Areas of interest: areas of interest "Sport and cultural"
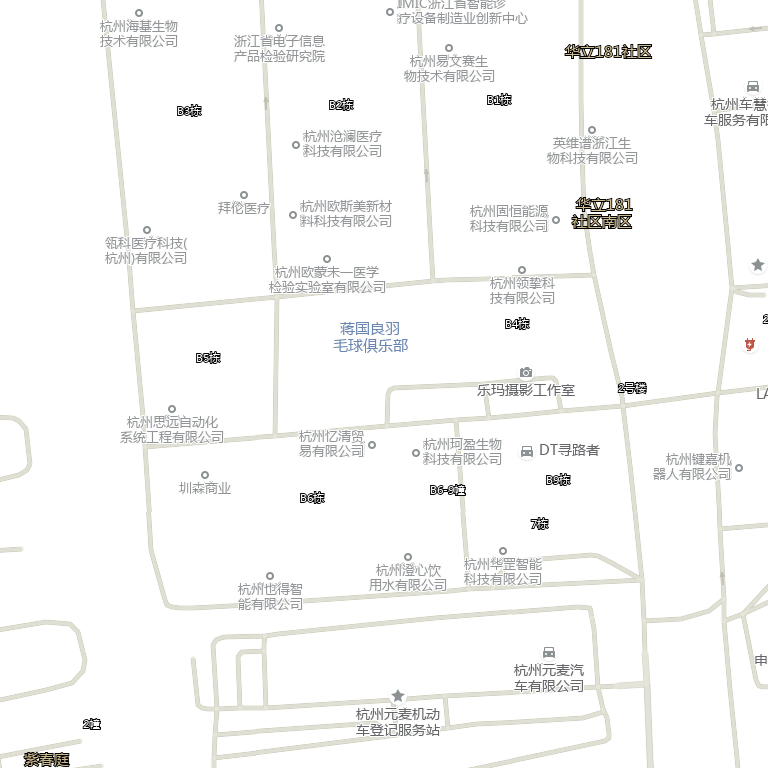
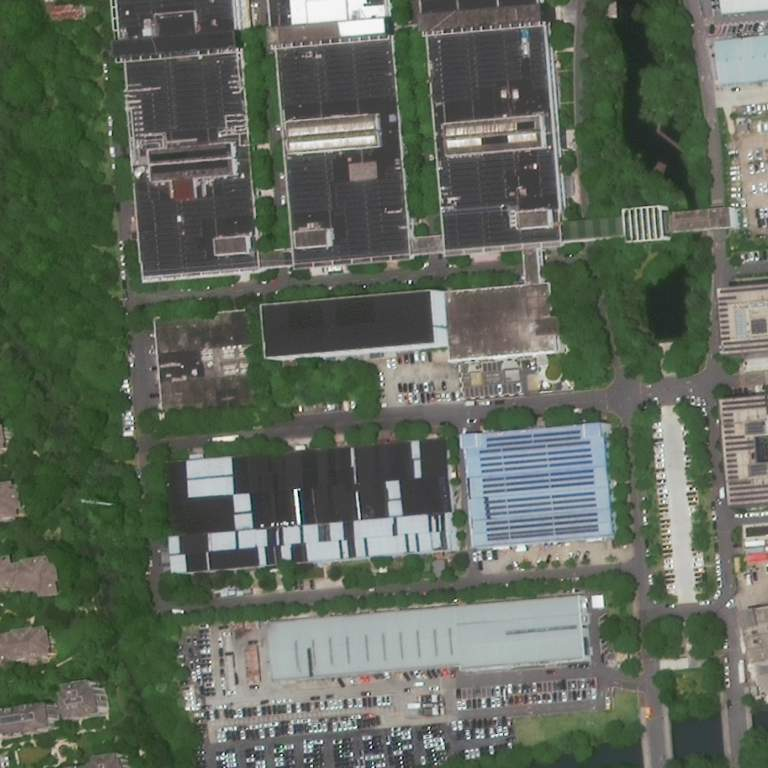